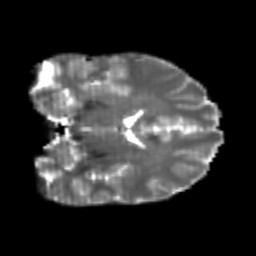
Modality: T2w
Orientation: coronal
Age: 20
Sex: male
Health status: healthy
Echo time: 0.074 s